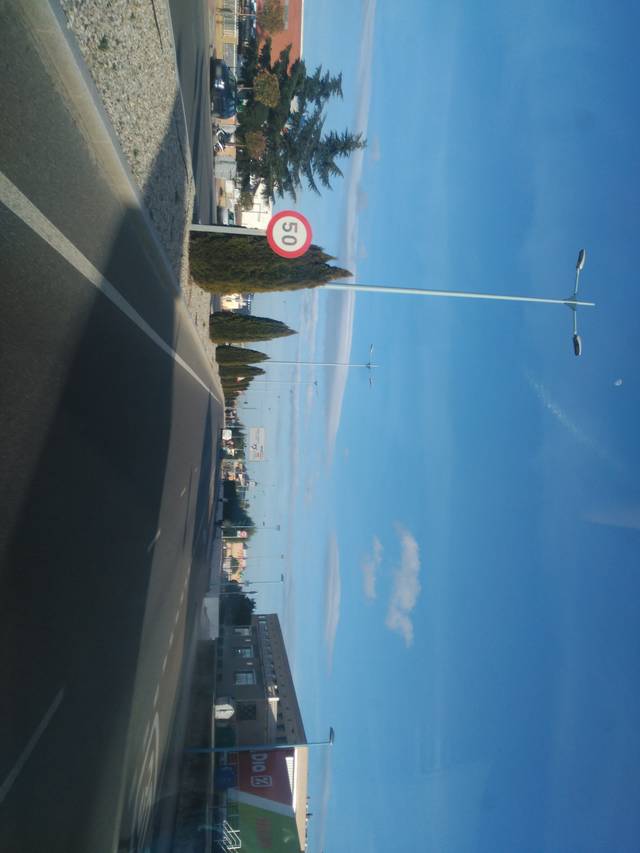
Region: Spain
Coordinates: 40.952, -5.655